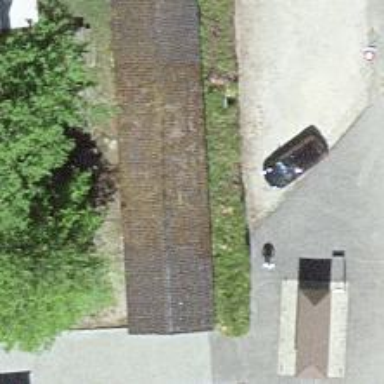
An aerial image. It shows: Picnic site located on building roof.